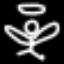
Label: angel